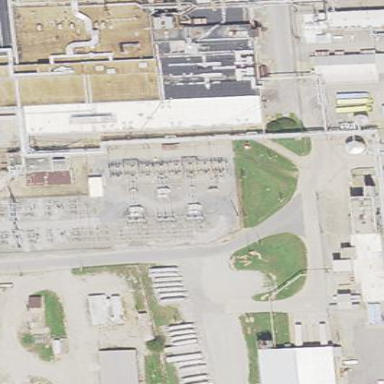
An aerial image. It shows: Industrial power substation enclosed by fence.